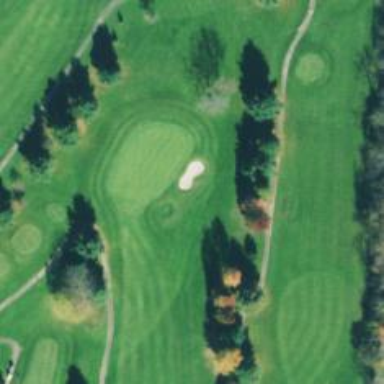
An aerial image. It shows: Golf hole.